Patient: sex F, age 26
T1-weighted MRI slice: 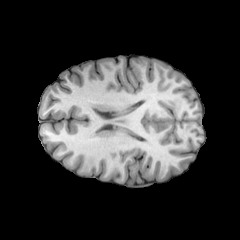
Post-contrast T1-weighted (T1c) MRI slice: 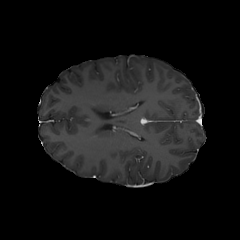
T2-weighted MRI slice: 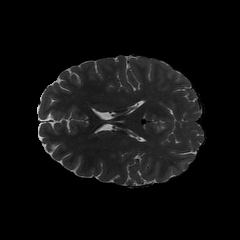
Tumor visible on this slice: no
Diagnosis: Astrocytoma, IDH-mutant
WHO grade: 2